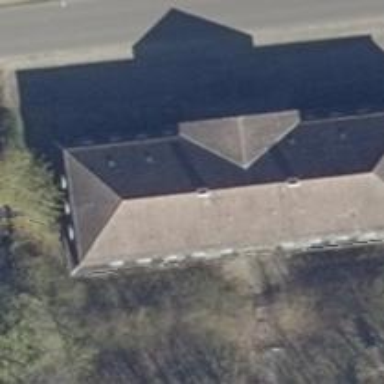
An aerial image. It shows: Office building.